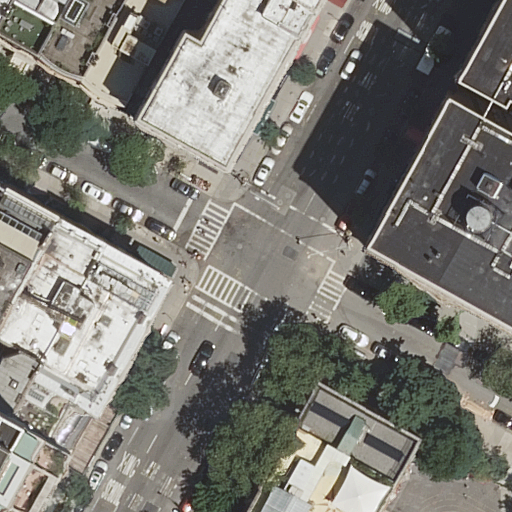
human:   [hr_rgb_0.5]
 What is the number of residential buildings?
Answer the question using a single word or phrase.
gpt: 11

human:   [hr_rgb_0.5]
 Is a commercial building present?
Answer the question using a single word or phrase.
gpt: no

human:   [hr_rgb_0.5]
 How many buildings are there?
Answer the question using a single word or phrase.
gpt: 12

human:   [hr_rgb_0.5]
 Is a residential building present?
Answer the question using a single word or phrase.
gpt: yes

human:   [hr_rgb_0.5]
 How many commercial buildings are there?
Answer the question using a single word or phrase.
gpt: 0

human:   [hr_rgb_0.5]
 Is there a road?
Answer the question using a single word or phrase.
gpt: yes

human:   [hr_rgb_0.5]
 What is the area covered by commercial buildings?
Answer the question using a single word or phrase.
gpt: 0m2

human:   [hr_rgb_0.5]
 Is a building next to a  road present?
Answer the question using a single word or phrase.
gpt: yes

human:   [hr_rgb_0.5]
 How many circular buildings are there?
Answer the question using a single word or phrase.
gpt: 0

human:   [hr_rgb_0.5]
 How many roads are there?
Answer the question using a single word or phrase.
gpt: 2

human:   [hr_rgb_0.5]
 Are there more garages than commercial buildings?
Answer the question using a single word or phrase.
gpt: no

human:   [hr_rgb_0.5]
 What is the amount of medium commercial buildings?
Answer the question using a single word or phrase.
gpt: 0

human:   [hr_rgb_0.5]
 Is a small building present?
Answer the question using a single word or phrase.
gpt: yes

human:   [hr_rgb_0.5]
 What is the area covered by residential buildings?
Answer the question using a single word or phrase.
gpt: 3170m2

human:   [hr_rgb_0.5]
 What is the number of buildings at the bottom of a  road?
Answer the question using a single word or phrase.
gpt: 2

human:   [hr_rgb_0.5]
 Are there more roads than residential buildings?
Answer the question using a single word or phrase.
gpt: no

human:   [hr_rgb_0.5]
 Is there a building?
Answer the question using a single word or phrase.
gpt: yes

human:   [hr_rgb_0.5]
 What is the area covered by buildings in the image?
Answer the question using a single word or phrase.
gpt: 3704m2

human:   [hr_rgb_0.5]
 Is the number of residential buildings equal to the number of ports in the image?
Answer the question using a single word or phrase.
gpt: no

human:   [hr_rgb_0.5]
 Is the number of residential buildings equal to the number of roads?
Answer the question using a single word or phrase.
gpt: no

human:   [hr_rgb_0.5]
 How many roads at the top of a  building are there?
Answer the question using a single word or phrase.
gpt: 1

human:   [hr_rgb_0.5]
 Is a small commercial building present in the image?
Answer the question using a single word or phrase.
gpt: no

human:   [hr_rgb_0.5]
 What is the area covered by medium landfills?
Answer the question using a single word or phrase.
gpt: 0m2

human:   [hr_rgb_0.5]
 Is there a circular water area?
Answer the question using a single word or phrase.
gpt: no

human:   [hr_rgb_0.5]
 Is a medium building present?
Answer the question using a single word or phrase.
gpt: yes

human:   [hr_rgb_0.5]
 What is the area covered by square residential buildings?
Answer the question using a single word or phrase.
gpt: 0m2

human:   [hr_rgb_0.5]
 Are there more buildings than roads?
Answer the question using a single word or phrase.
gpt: yes

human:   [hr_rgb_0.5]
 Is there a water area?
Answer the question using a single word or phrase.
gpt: no

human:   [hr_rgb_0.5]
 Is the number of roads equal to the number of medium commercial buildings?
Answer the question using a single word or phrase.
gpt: no

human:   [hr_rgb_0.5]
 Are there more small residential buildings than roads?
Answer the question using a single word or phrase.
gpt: no

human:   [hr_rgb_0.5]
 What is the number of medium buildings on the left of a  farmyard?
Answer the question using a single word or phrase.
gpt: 0

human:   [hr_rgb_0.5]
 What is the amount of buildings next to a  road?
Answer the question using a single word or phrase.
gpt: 12

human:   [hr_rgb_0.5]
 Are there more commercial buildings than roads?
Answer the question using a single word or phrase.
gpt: no

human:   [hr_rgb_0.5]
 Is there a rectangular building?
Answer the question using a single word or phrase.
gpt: yes

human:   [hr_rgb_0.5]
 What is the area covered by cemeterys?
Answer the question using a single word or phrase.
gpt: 0m2

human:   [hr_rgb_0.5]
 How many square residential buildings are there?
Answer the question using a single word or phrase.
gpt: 0

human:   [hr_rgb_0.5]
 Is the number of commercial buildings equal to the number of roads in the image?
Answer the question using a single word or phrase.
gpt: no

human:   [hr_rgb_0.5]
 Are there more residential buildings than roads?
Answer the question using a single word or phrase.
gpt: yes

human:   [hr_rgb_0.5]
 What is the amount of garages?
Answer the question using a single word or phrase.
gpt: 0

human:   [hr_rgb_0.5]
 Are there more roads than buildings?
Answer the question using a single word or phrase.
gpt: no

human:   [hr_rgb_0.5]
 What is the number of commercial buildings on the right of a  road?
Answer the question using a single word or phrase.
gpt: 0

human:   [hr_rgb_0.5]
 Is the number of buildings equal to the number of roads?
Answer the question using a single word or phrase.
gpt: no

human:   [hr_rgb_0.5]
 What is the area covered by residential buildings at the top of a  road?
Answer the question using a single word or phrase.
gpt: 1709m2

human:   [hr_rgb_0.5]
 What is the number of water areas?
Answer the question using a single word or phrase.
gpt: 0

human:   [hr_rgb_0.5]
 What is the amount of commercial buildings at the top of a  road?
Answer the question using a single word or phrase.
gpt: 0

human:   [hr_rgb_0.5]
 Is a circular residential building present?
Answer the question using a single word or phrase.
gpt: no

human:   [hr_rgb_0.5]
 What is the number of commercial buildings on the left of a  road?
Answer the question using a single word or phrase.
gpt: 0

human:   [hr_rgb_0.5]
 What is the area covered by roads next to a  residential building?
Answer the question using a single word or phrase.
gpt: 0m2

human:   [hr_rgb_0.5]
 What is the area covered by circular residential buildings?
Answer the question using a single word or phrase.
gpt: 0m2

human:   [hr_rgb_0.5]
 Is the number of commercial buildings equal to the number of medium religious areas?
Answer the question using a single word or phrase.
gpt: yes

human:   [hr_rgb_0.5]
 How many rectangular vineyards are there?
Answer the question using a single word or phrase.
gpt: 0

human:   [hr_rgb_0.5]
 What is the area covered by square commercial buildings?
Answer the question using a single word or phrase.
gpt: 0m2

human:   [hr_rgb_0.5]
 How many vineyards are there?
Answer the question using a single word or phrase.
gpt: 0

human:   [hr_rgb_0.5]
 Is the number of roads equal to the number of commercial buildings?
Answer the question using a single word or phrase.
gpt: no

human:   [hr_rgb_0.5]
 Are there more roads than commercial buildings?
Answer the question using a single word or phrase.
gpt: yes

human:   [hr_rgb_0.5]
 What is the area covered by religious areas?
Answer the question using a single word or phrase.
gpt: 0m2

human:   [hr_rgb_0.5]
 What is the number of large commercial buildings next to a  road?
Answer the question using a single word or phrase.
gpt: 0

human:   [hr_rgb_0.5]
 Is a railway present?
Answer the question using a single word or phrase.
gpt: no

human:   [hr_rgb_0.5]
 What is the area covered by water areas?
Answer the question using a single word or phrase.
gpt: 0m2

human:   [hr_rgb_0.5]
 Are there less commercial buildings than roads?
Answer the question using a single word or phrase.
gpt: yes

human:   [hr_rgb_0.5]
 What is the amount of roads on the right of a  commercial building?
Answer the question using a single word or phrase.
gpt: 0

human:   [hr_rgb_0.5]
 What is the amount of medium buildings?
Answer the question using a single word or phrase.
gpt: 6

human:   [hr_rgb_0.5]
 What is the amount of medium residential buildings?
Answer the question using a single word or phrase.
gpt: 6

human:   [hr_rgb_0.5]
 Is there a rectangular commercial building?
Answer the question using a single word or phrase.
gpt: no